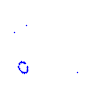
Particle: proton